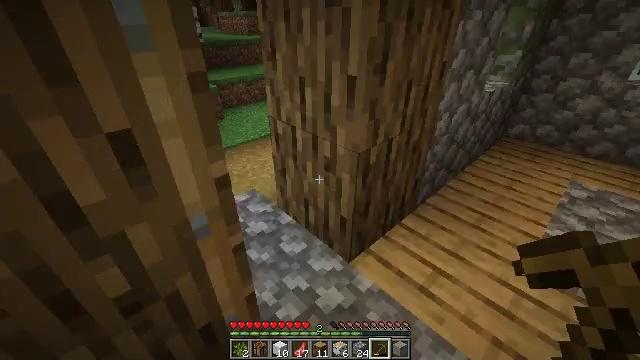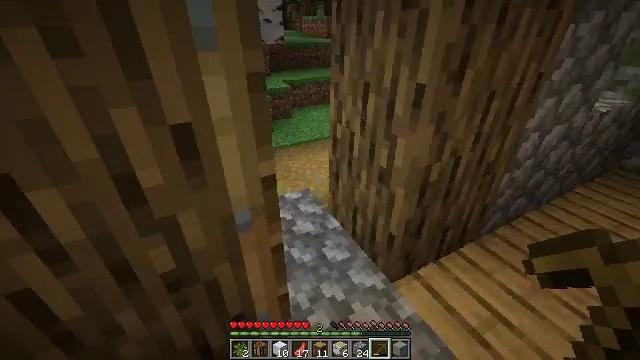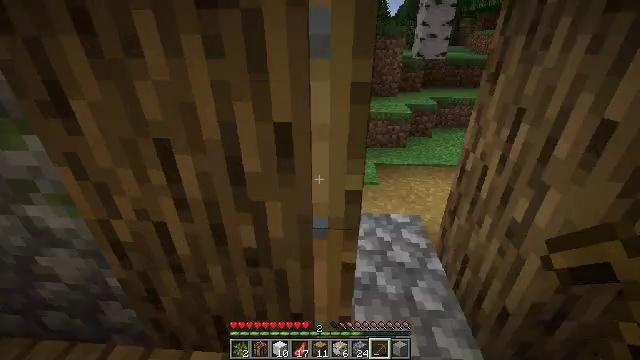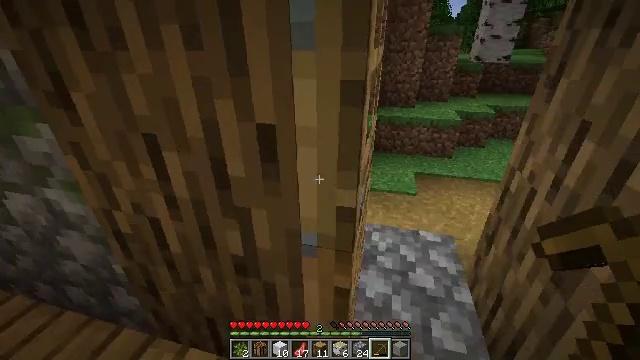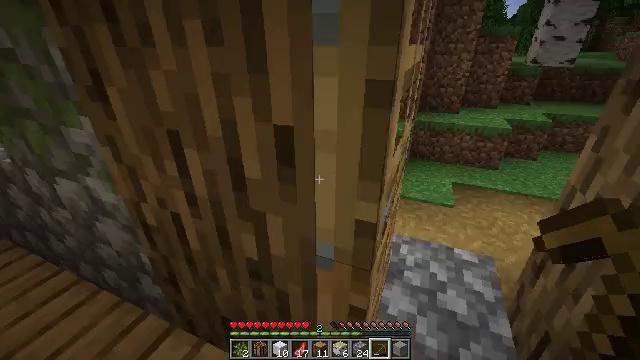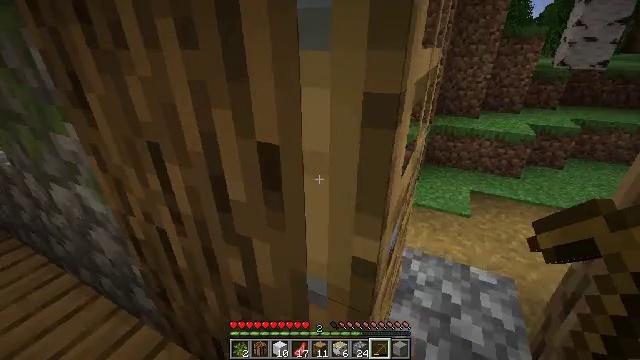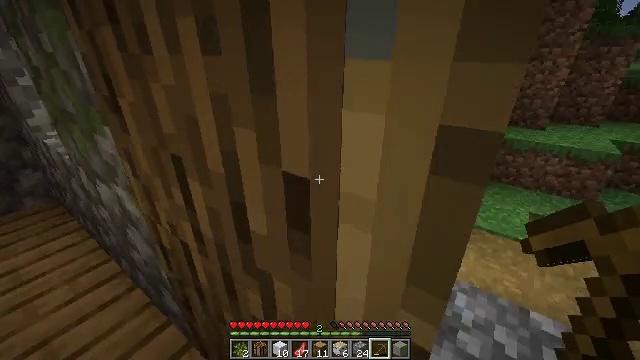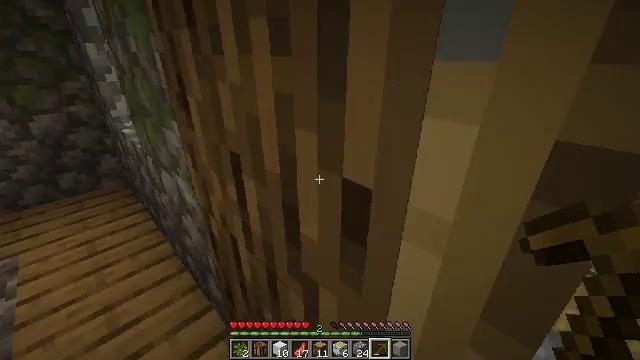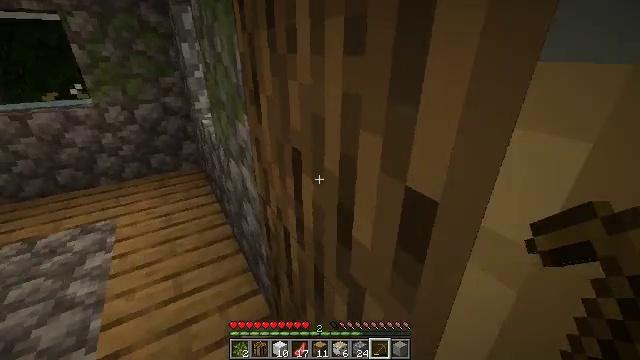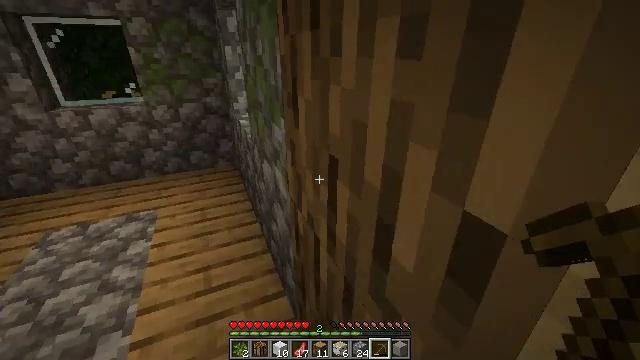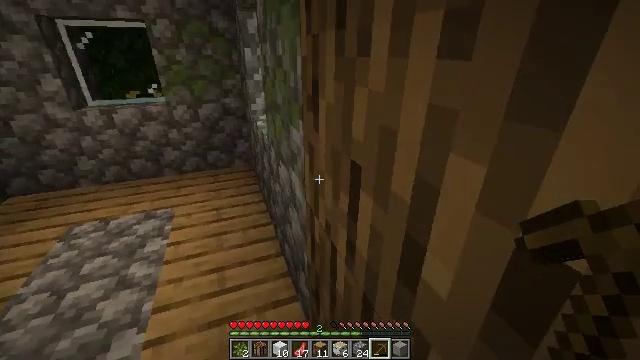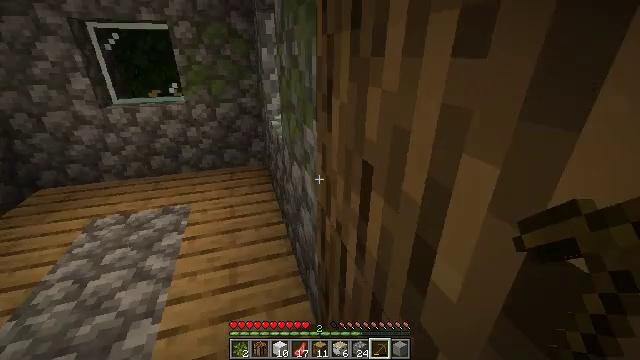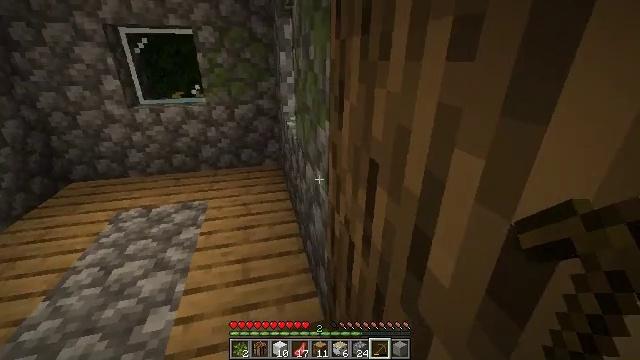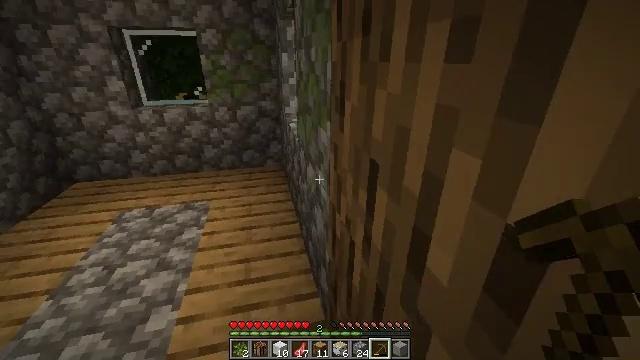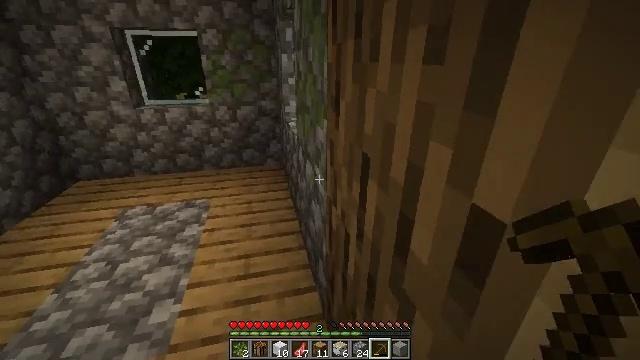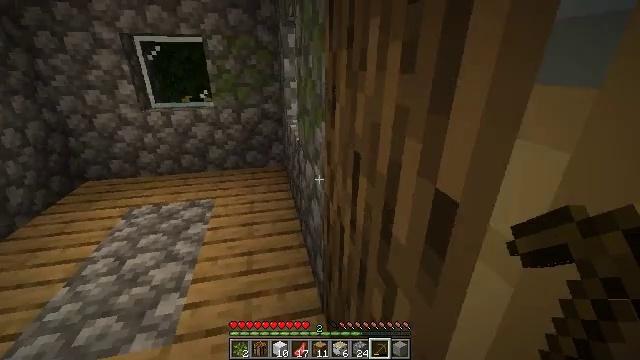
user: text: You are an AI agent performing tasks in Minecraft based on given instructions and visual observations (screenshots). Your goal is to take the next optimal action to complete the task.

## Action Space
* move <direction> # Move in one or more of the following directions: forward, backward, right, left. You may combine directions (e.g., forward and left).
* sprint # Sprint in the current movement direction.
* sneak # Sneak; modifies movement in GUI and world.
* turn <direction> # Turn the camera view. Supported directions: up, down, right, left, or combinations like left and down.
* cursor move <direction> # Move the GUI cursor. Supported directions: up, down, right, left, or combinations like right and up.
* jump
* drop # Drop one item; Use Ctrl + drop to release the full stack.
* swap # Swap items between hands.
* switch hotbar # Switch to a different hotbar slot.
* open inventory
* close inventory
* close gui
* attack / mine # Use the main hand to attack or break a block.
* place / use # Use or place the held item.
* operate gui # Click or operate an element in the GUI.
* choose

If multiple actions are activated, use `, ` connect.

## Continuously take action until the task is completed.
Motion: motion action
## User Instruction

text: Mine a hay block from the field.
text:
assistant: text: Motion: move forward and move right, turn left
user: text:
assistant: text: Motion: move forward and move right, turn left and up
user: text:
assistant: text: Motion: move forward, turn left
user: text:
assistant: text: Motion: move forward, turn left
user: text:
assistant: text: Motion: move forward, turn left
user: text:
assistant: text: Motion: move forward, turn left
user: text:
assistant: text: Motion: move forward and move right, turn left
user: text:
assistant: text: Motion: move forward and move right, turn left
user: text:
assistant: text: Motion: move forward and move right, turn left
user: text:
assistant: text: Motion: move right, turn left
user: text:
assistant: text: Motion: move right, turn left
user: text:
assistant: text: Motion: move right, turn left
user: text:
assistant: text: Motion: move right
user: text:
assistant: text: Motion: move right
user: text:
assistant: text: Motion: move back and move right
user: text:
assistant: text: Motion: move back and move right
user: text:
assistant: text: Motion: move back and move right
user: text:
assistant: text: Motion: move back and move right, turn left
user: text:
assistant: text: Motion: move back and move right, turn left
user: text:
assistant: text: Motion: move back and move right, turn left and up
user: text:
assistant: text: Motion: move right, turn left
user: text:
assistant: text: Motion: move right, turn left
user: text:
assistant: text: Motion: move right, turn left
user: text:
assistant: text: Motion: turn left
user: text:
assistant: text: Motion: turn left and down
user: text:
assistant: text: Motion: turn left
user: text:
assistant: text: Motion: turn left
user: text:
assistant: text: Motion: no_op
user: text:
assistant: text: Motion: use / place
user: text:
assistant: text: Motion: use / place